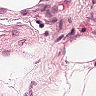
Metastatic tissue present: no